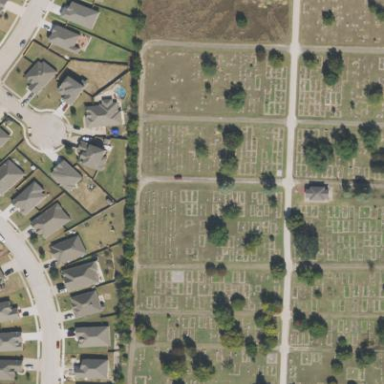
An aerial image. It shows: Cemetery.